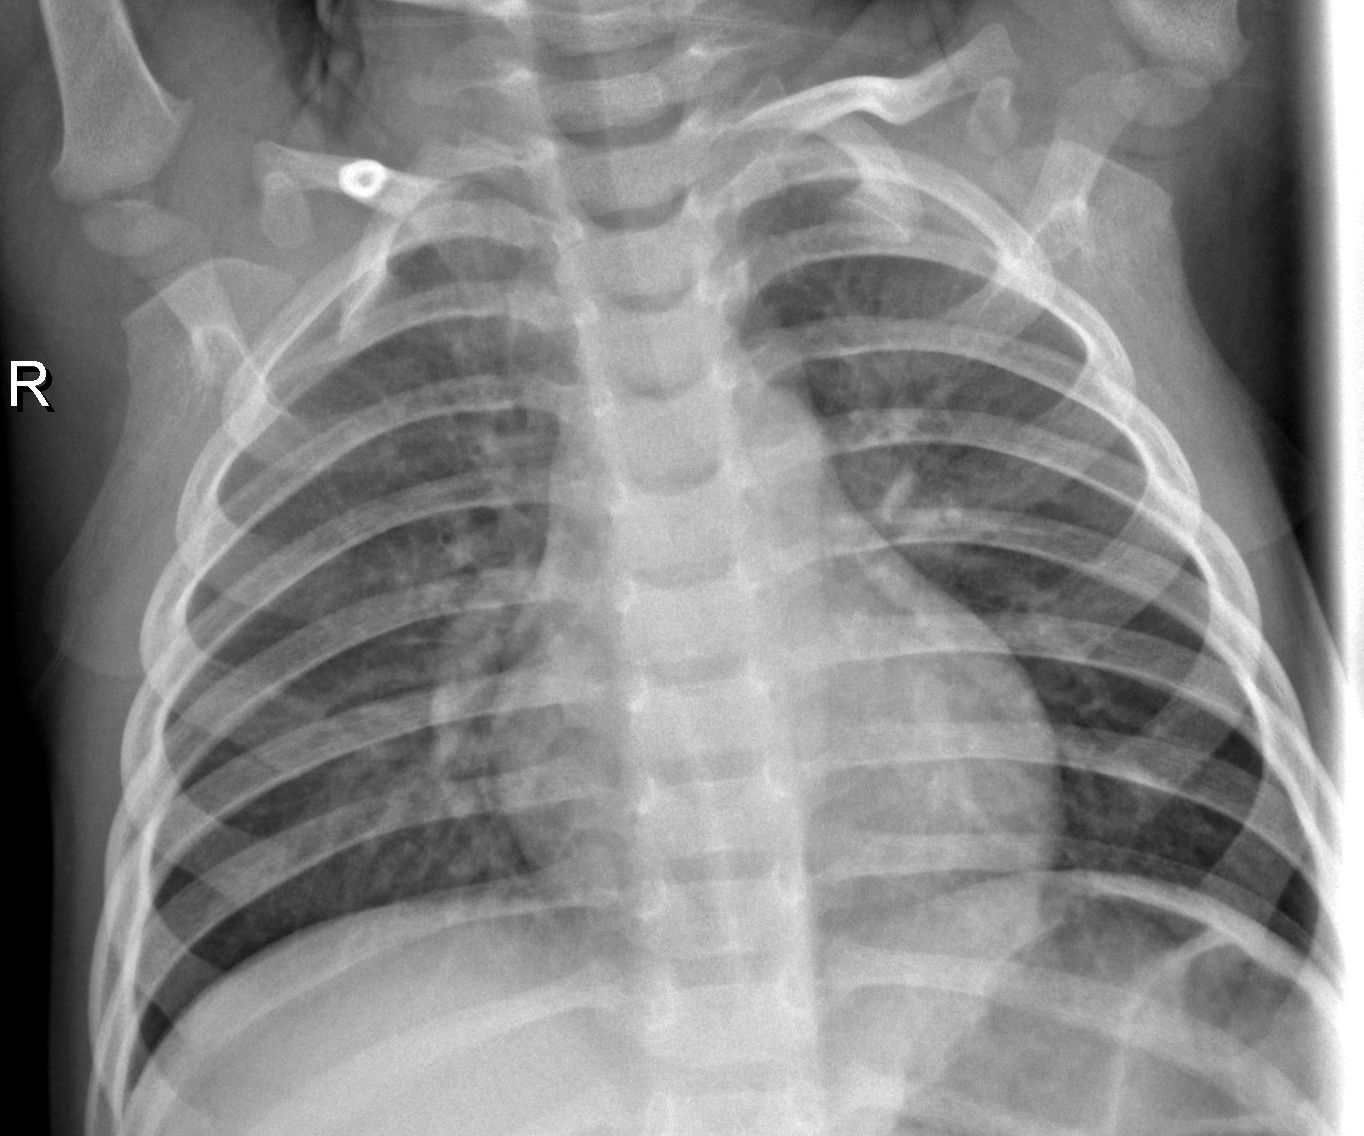
Diagnosis: NORMAL